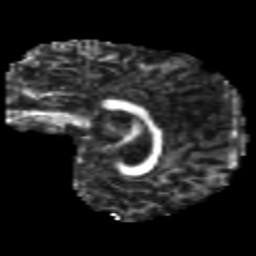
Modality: FA
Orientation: sagittal
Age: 22
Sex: female
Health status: healthy
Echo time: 0.074 s